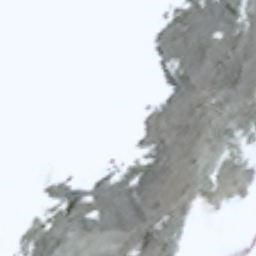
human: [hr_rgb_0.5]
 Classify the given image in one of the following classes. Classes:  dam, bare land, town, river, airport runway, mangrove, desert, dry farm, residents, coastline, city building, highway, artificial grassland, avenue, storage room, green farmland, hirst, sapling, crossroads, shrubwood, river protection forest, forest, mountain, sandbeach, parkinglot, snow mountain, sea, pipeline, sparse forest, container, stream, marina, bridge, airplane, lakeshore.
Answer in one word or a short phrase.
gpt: snow mountain